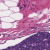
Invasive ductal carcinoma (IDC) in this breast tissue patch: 0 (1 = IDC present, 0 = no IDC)